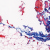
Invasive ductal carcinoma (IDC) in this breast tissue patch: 0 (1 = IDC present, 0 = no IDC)